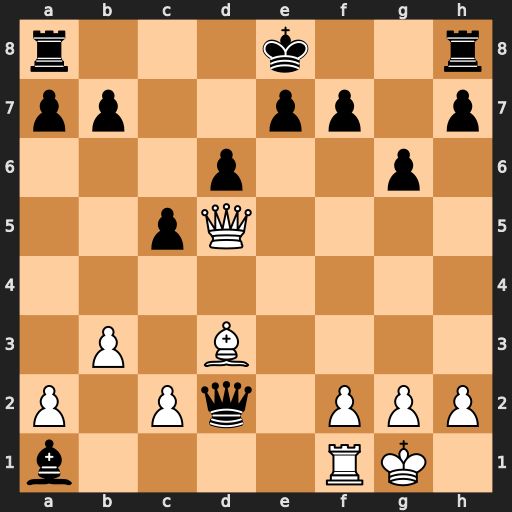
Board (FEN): r3k2r/pp2pp1p/3p2p1/2pQ4/8/1P1B4/P1Pq1PPP/b4RK1
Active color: w
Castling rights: kq
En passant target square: -
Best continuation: Bb5+ Kf8 Qxd2